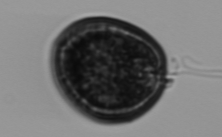
Label: Prorocentrum